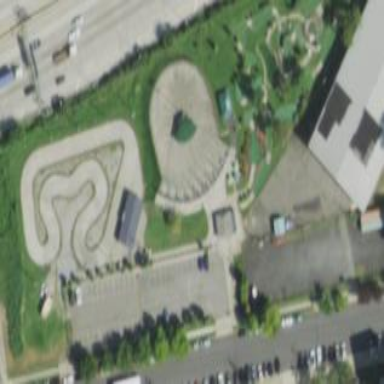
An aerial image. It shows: Theme park.